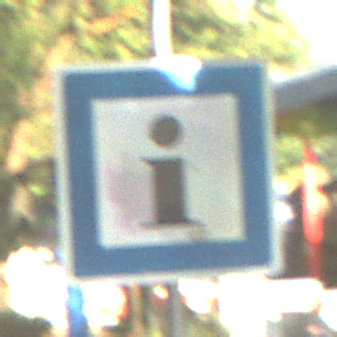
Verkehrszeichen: Informationsstelle
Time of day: SunriseSunset
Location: Outdoor (Suburban)
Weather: Clear
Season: NotSpecified
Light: Natural